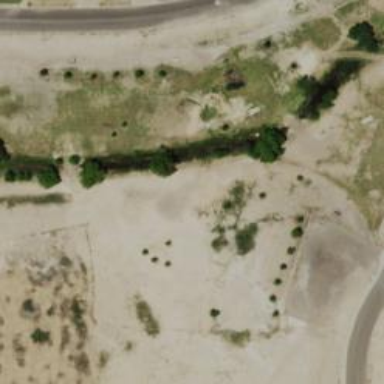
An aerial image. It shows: Disc golf tee area.